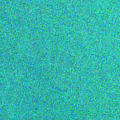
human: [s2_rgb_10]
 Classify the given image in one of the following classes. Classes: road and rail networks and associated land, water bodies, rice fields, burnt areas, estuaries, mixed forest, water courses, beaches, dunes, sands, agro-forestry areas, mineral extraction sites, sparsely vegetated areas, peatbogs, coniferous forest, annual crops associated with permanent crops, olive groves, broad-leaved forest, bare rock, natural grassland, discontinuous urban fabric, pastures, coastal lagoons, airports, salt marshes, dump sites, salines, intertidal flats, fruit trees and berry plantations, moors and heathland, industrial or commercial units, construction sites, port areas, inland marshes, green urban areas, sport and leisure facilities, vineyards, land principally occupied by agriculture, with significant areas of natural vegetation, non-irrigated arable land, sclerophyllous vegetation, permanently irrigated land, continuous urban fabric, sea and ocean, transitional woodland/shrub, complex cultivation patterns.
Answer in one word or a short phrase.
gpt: sea and ocean